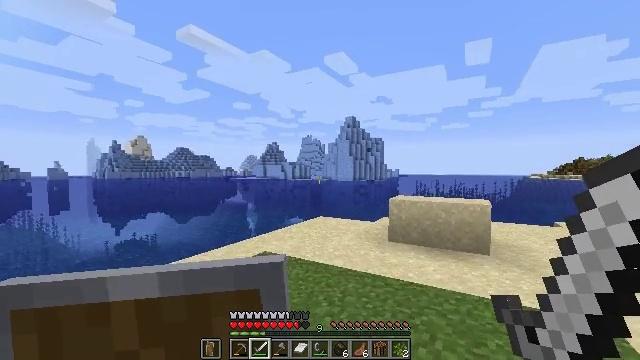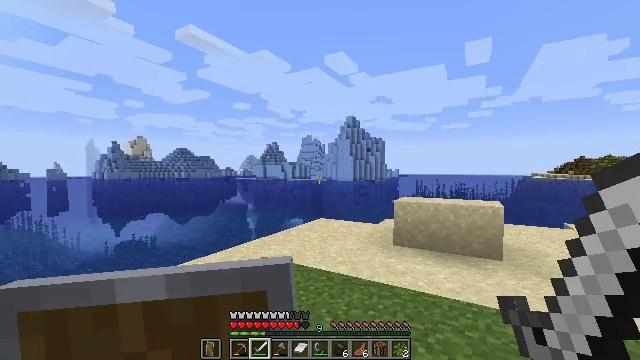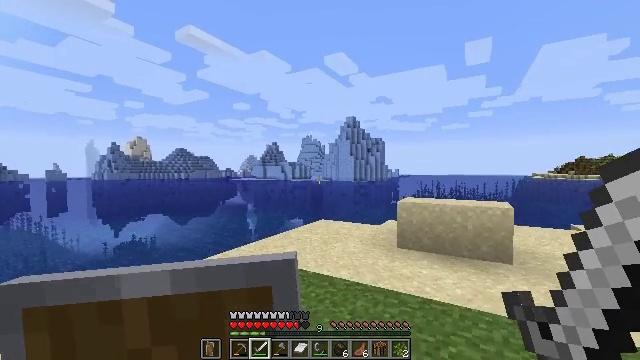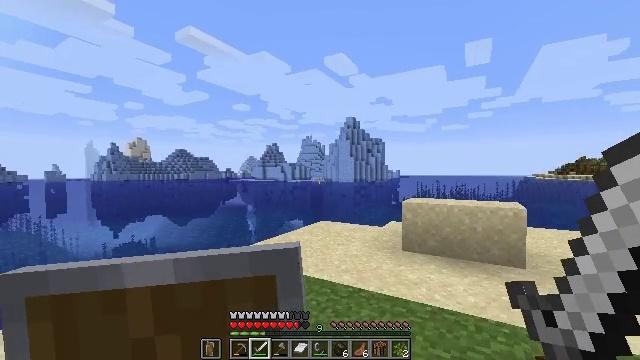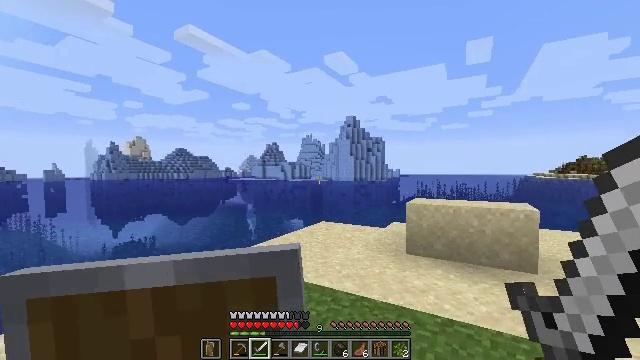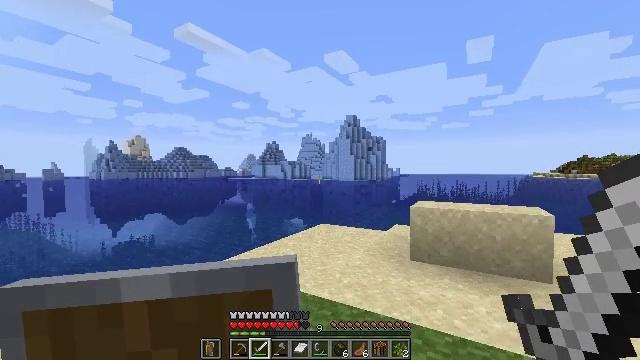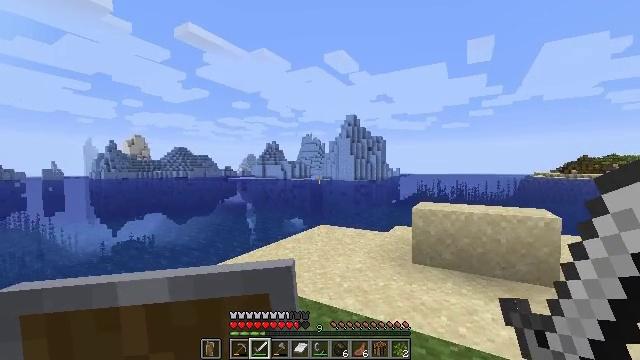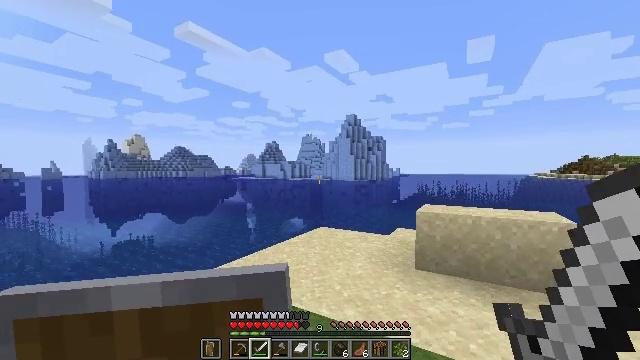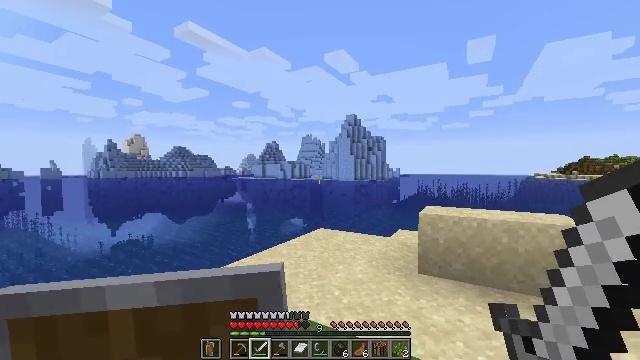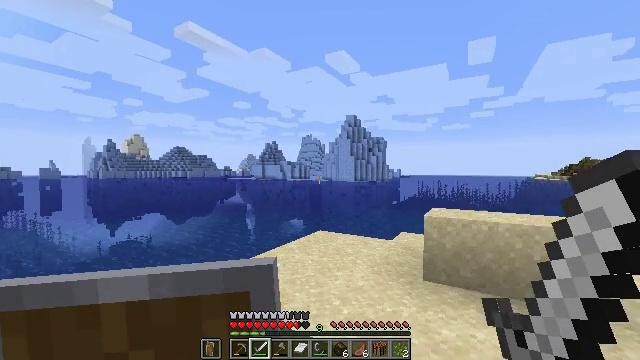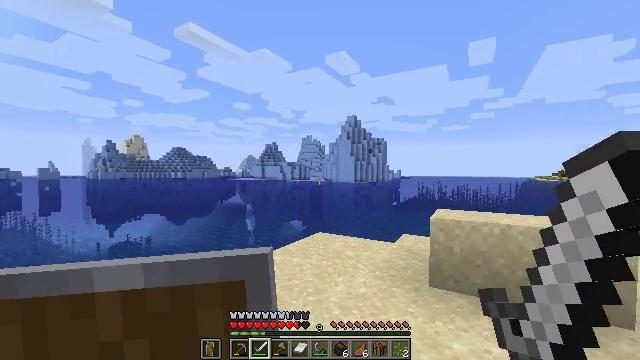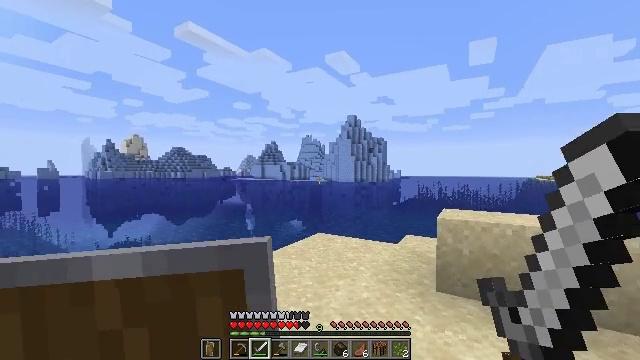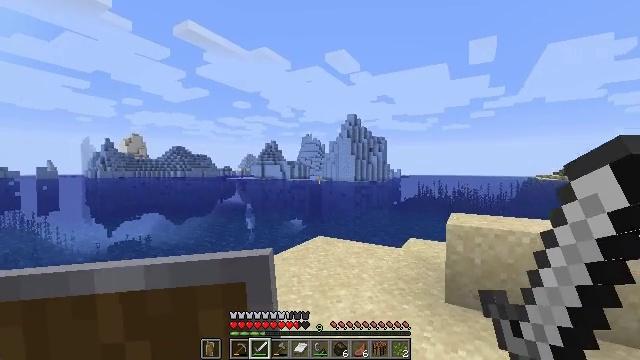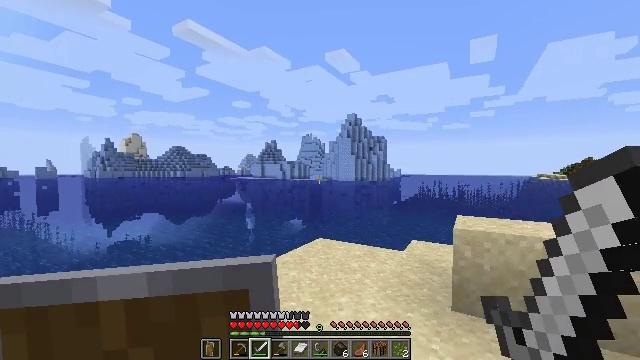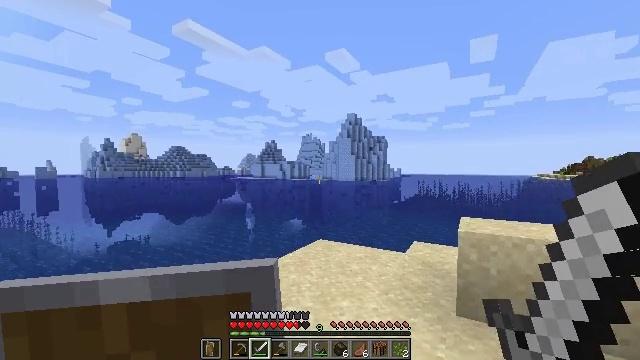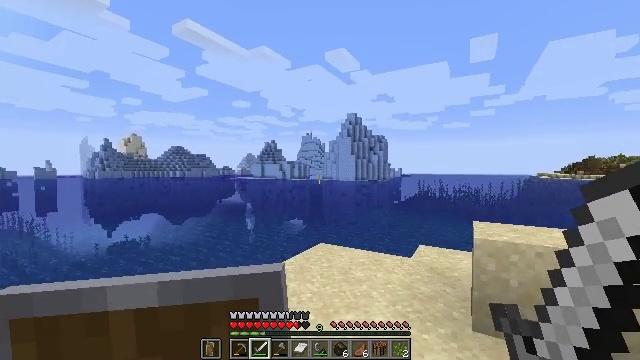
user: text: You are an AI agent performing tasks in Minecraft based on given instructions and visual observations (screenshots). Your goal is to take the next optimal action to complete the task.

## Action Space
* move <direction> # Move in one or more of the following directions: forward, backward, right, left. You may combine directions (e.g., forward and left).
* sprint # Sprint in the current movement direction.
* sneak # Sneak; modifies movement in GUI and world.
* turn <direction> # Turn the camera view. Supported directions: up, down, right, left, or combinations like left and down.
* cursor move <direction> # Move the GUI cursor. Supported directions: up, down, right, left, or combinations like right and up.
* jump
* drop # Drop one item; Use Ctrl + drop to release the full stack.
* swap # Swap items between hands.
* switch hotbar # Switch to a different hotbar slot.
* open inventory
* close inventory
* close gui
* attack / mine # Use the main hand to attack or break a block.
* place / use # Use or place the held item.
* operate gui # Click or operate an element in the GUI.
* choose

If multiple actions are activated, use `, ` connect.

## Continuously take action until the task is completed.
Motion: motion action
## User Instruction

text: Mine packed ice from icy biomes.
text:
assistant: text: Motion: move forward
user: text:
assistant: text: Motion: move forward
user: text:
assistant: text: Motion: move forward
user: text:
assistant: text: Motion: move forward
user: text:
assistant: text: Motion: move forward
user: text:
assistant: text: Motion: move forward
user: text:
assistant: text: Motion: move forward
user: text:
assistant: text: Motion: move forward
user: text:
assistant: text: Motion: move forward
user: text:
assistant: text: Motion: move forward
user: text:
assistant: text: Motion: move forward
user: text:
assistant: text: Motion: move forward
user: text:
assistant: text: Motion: move forward
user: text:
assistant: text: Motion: move forward
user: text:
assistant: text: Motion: move forward
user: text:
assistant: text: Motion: move forward
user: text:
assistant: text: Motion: move forward
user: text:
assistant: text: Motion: move forward
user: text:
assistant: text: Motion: move forward
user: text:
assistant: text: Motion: move forward
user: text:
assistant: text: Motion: move forward
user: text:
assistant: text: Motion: move forward
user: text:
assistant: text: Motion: move forward
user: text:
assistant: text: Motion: move forward, turn right and down
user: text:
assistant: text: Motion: move forward, turn right and down
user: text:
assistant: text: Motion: move forward
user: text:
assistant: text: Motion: move forward
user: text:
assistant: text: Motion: move forward
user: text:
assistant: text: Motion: move forward
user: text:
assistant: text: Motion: move forward